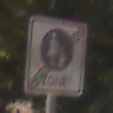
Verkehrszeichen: EndeFussgaengerzone
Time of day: MorningAfternoon
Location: Outdoor (Nature)
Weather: Clear
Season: Summer
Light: Natural